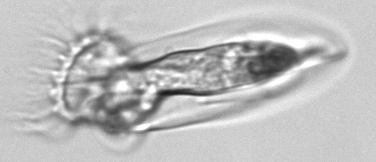
Label: Tintinnina